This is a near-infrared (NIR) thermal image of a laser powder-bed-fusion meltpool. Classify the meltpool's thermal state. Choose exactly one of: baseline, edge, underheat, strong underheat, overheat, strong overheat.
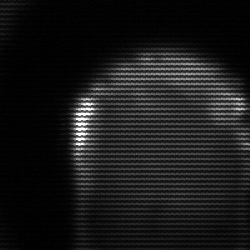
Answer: edge